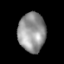
Tissue: lung
Cell type: Epithelial cells
Senescence score: 0.2245
Nuclear area (px): 1046
Mean DAPI intensity: 147.544